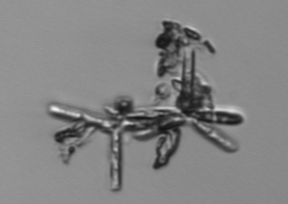
Label: Thalassionema